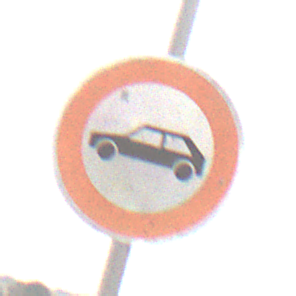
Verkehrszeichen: VerbotPersonenkraftwagen
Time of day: MorningAfternoon
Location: Outdoor (Nature)
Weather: Overcast
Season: NotSpecified
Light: Natural